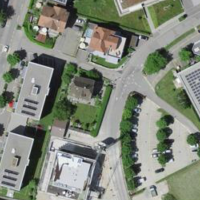
EUNIS habitat code: 55
Species observed at this site:
Leptoglossus occidentalis